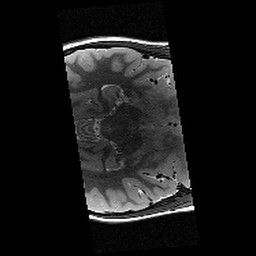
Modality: T2w
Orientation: axial
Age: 10
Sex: female
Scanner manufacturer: siemens
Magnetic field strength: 3 T
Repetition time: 9.23 s
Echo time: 0.067 s